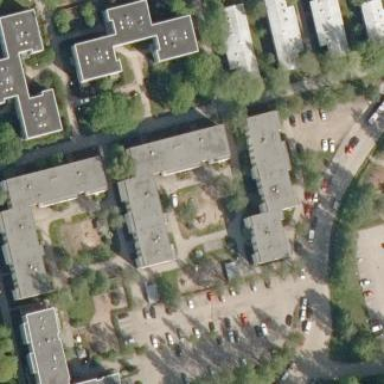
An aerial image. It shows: Residential apartments building.